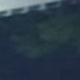
Vehicle type: Car